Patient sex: F
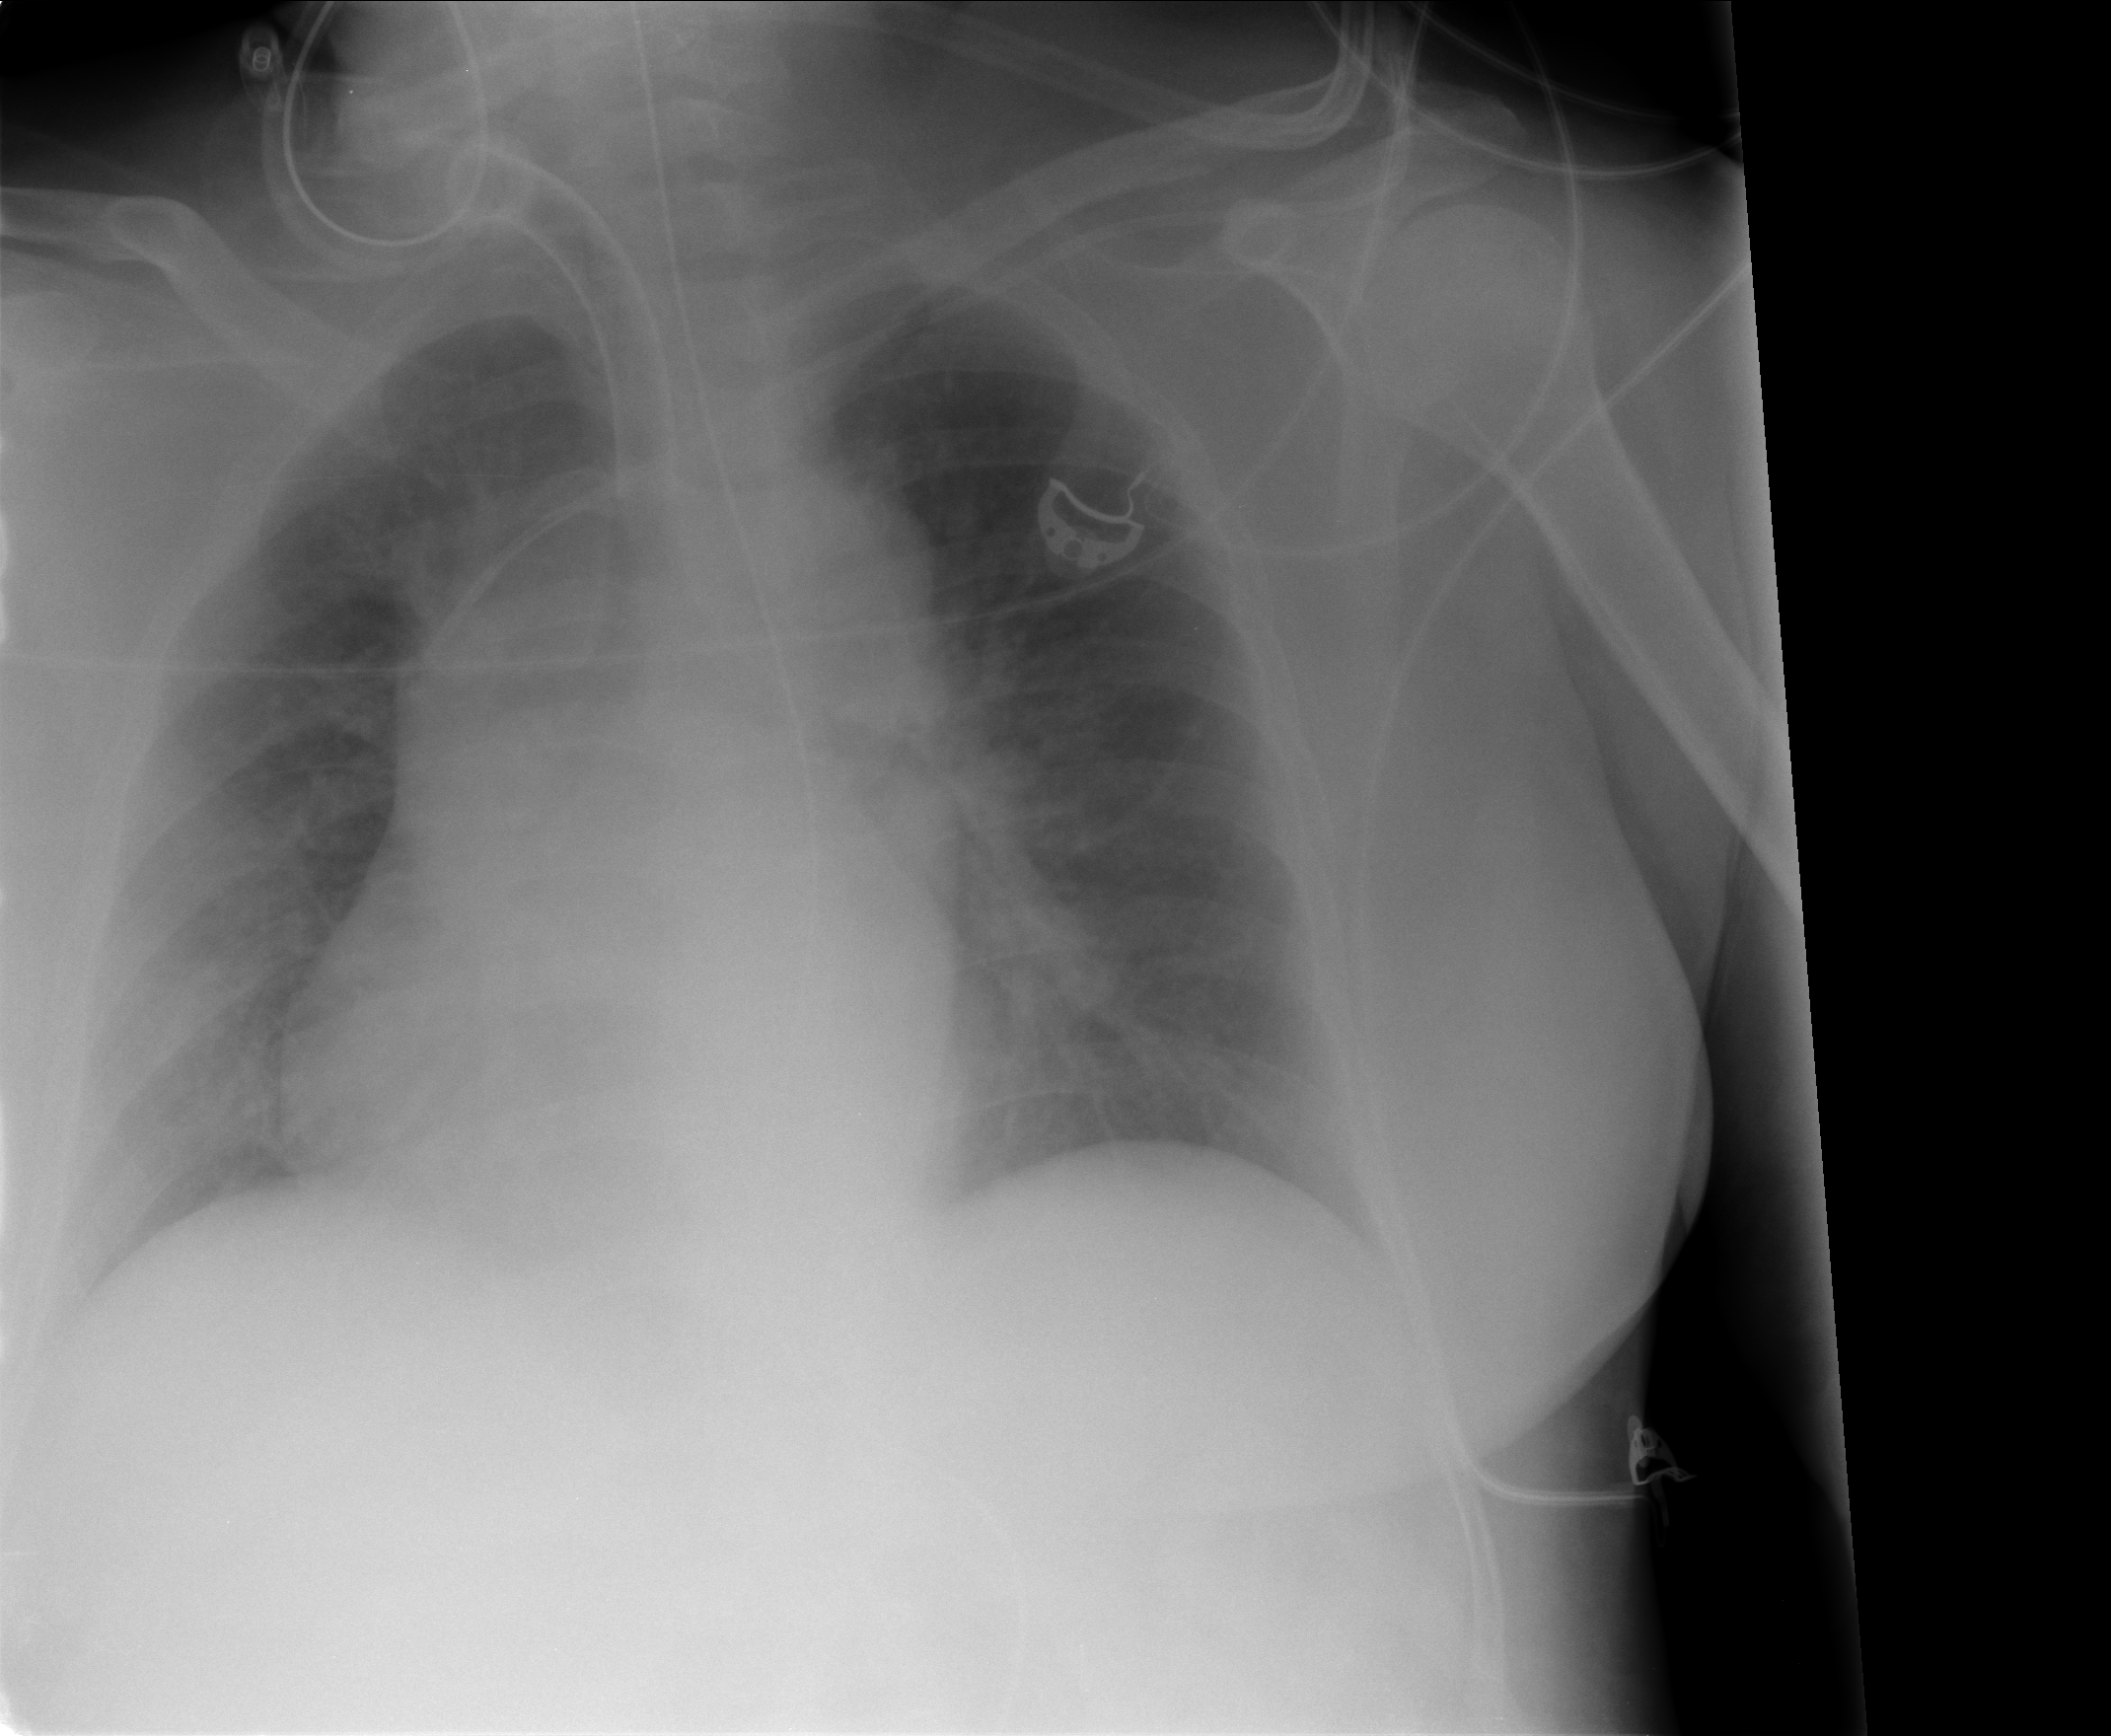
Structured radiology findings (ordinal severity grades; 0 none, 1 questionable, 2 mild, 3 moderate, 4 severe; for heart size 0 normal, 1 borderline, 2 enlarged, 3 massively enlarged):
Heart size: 2
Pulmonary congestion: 2
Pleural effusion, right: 0
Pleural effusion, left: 0
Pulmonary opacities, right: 2
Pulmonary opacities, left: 1
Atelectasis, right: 2
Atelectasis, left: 0